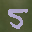
Label: 5